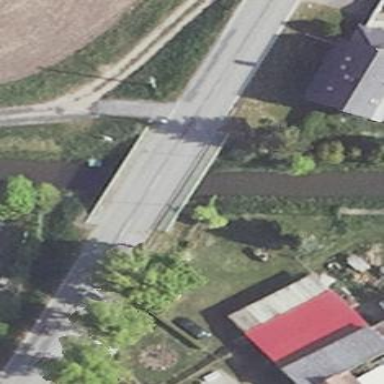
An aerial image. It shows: Man-made bridge.